Question: I have 3 google +1 buttons in the same wordpress page. But one of them fails when is clicked (in then float lateral widget) showing an 'exclamation mark'.

When click again the following page is opened:
<URL> I am pretty sure that none of the described possible reasons occur.
The code for both is practically the same:
'''
// float code (malfunction)
<div id="float_plusone">
<g:plusone size="tall" href="<?php echo urlencode(get_permalink()); ?>" count="true"></g:plusone>
</div>
<script type="text/javascript">
(function() {
var po = document.createElement("script"); po.type = "text/javascript"; po.async = true;
po.src = "https://apis.google.com/js/plusone.js";
var s = document.getElementsByTagName("script")[0]; s.parentNode.insertBefore(po, s);
})();
</script>
// above/below posts code (works)
<script type="text/javascript">
(function() {
var po = document.createElement('script'); po.type = 'text/javascript'; po.async = true;
po.src = 'https://apis.google.com/js/plusone.js';
var s = document.getElementsByTagName('script')[0]; s.parentNode.insertBefore(po, s);
})();
</script>
<g:plusone size="medium" callback="googleplus_click"></g:plusone>
'''
Any suggestion about is very welcome.
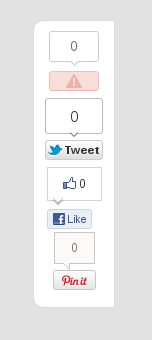
Answer: This is the URL the button is sending to the server to +1.
'''
"id":"http://bestpushchairs.net/qc21/disclosure-policy/http%3A%2F%2Fbestpushchairs.net%2Fqc21%2Fdisclosure-policy%2F"
'''
It looks like the button is taking the 'href' value and assuming it is relative to the current path. Try not using 'urlencode'.